Question: I am writing a verilog file. I am using the following code to function as a multiplexer:
'''
assign out = raddr_mux ? a:b
'''
However, the output wave seems strange.

As you can see at the lower part of the image, the red line indicates that the raddr_mux is not defined. However, sometimes, the output out got value, sometimes the output out has nothing. I am wondering how the undefined will affect the selection behavior. Thank you!
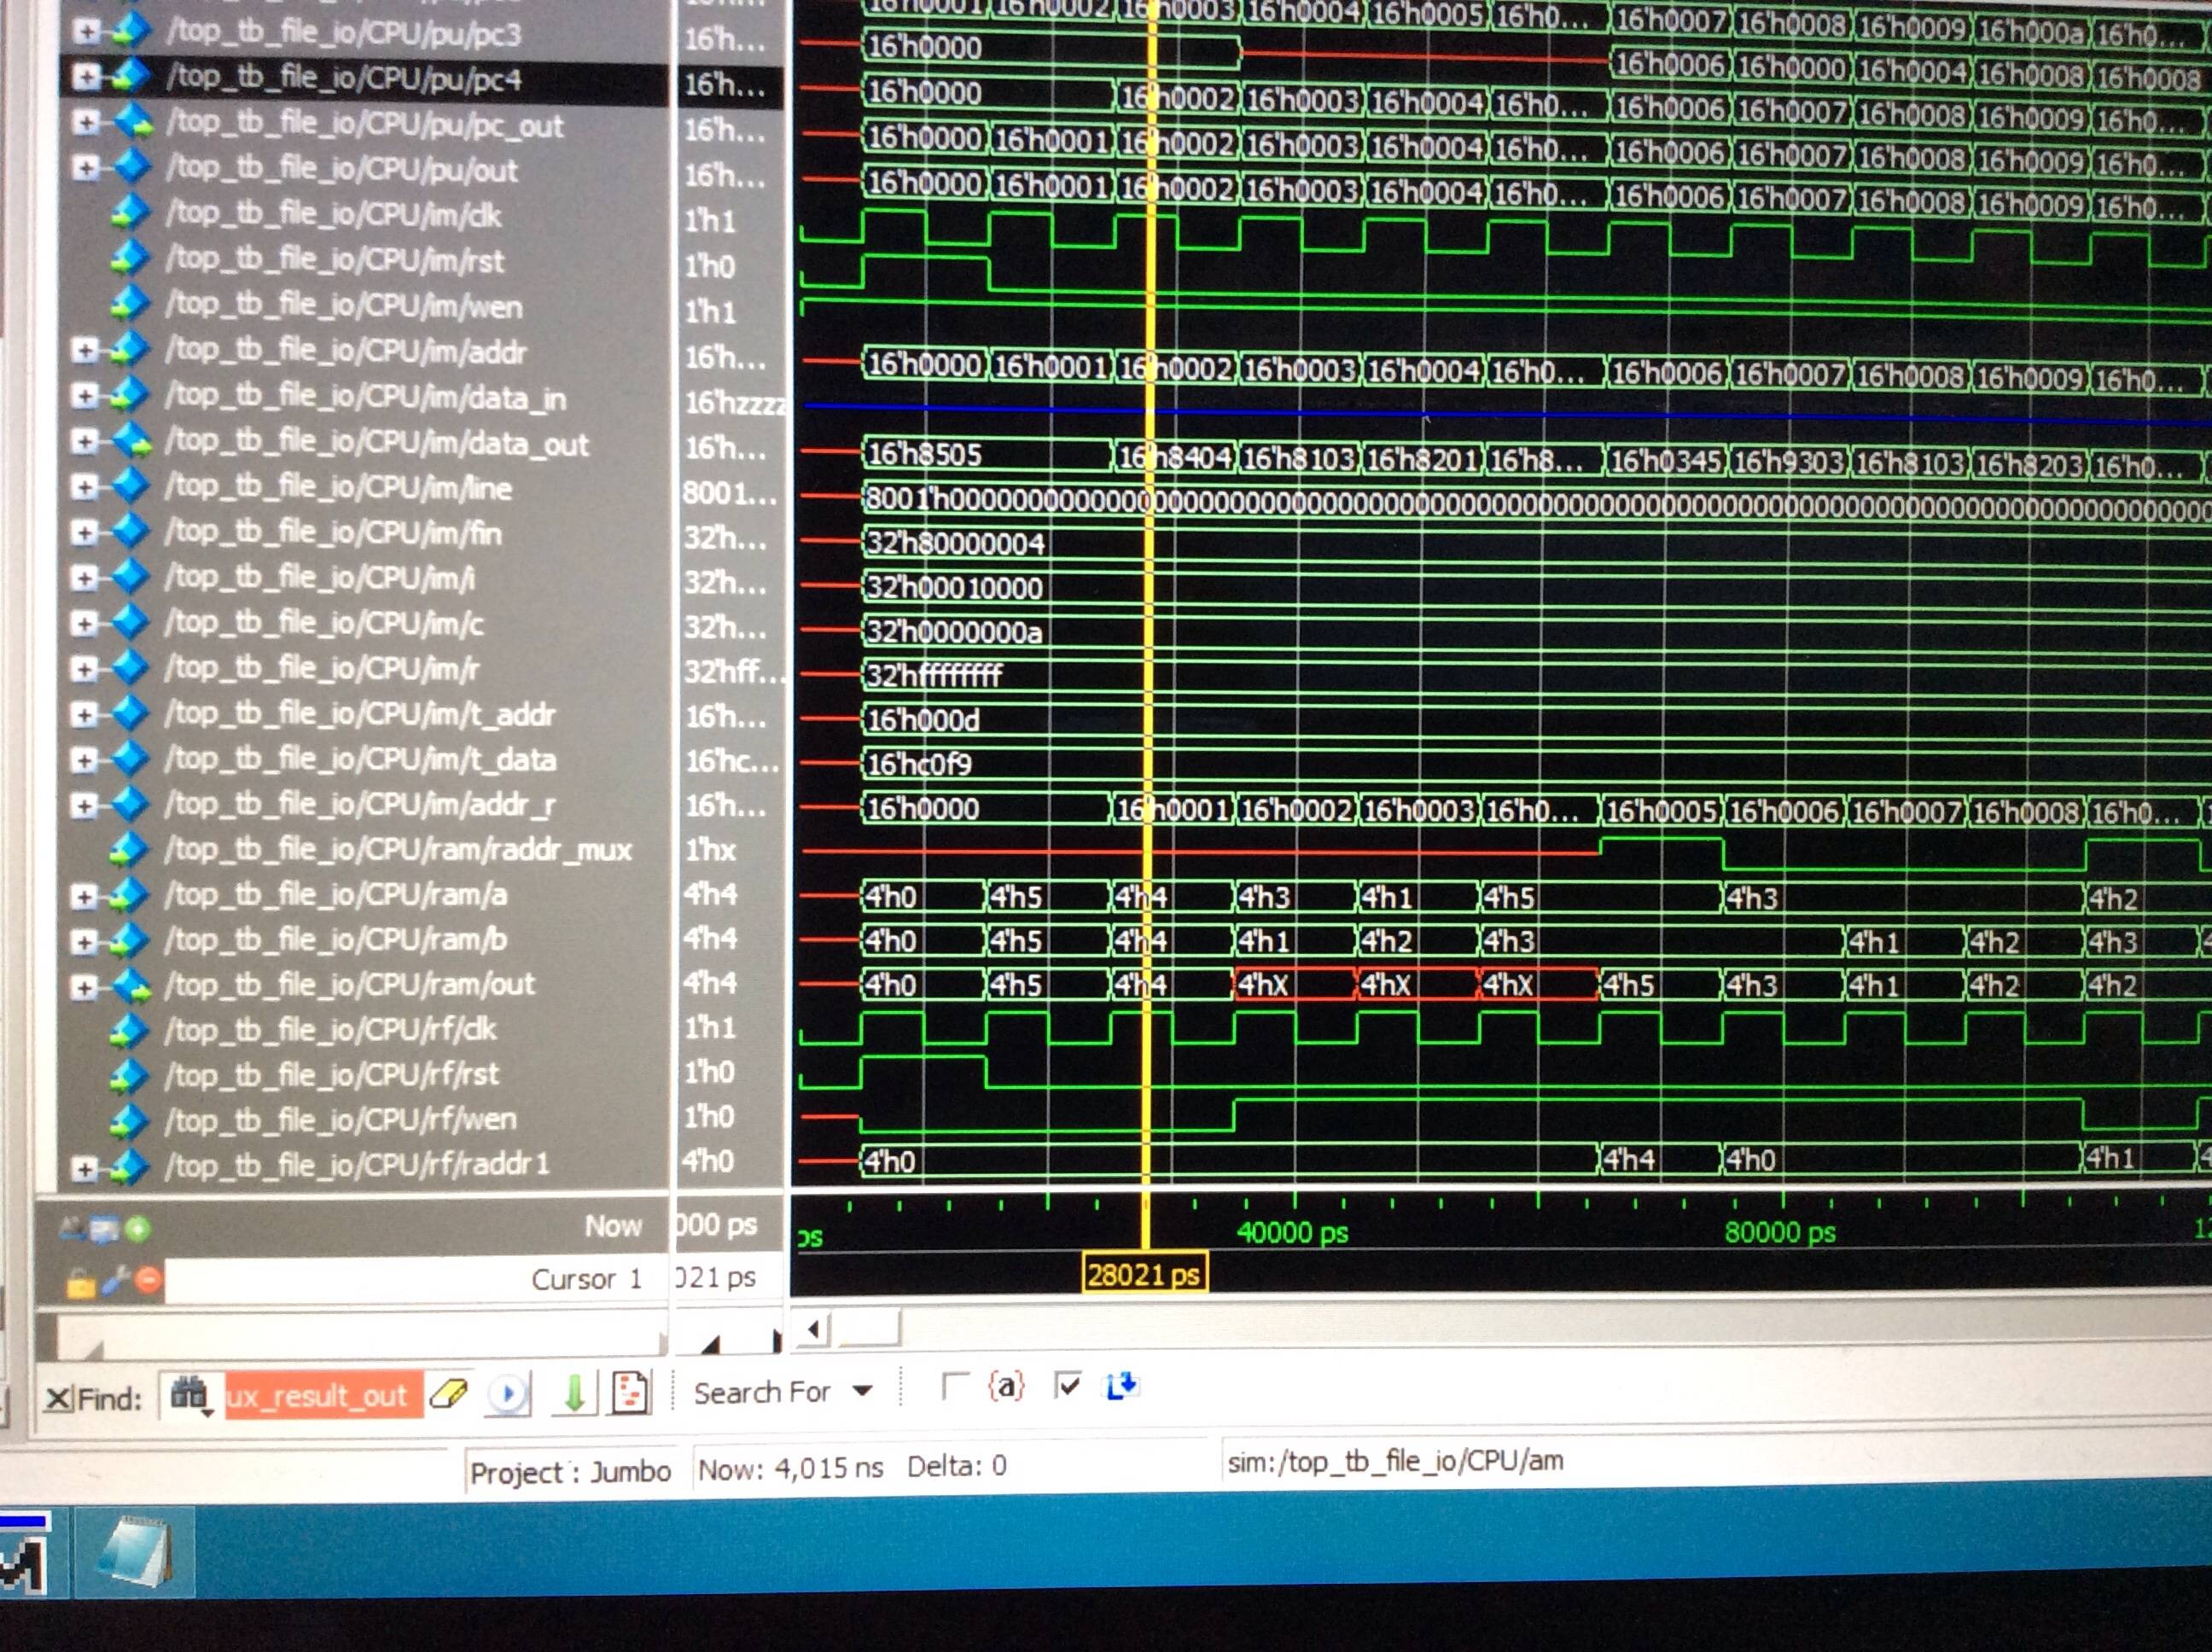
Answer: An 'x' on an input means undefined, that is it is either '0' or '1'.
If both inputs to a mux are at the same value it does not matter what the select value is, the output is still defined as it has to be one of the inputs. In our example the select is 'x' but both inputs and output are 0, 4 then 5.
If the inputs are not the same, the output is 'x', it is undefined as it could be either of the input values.